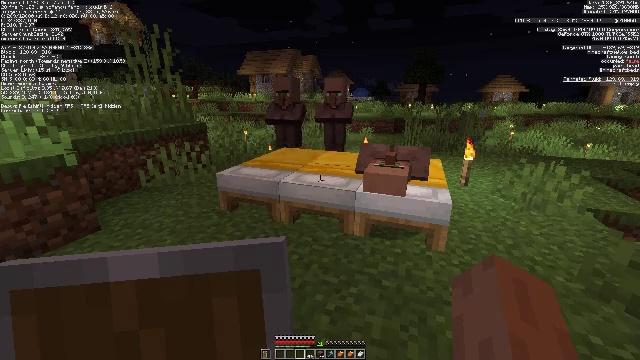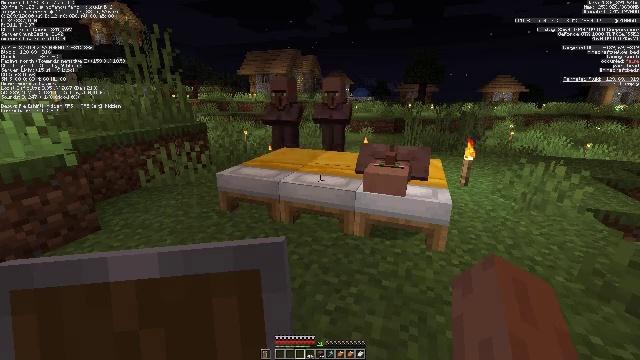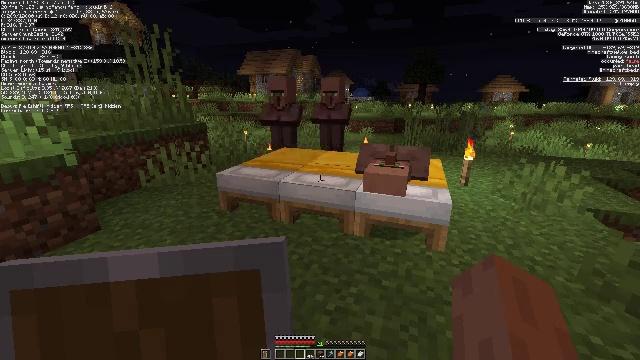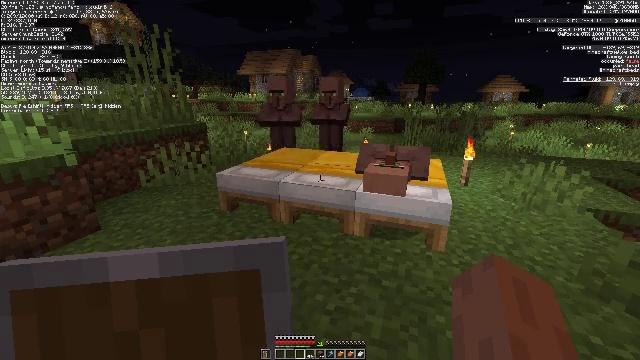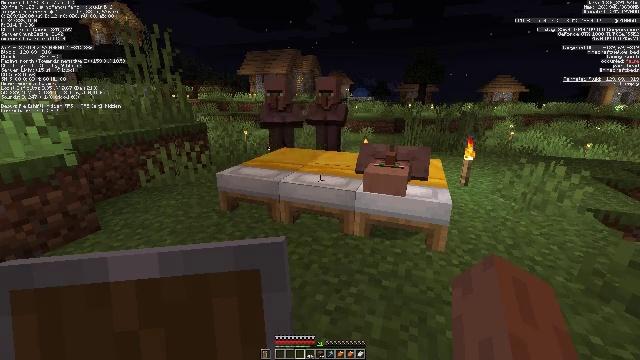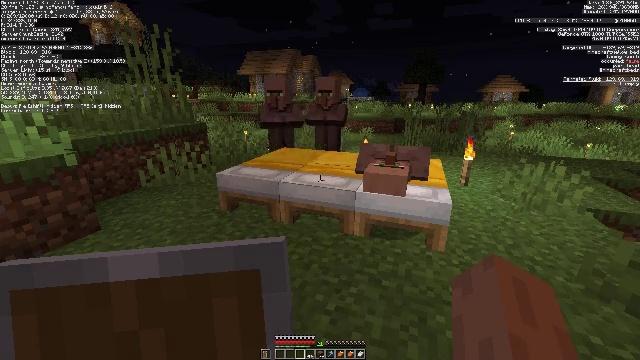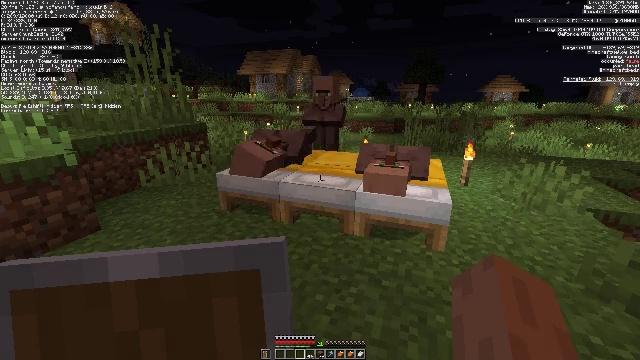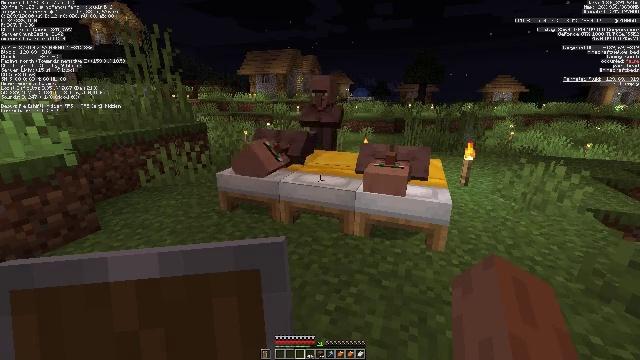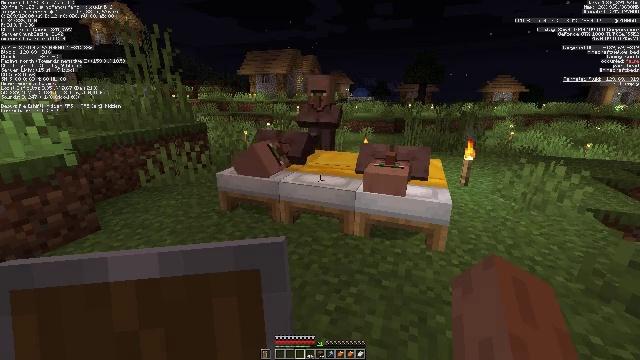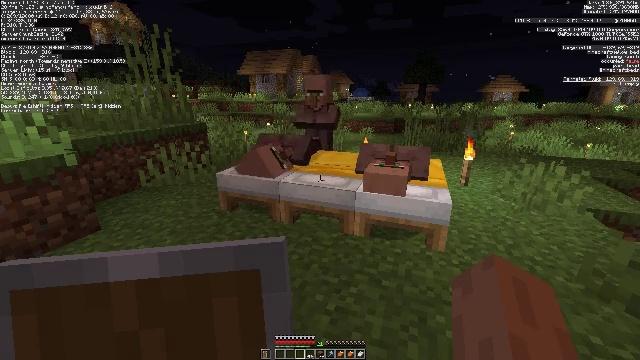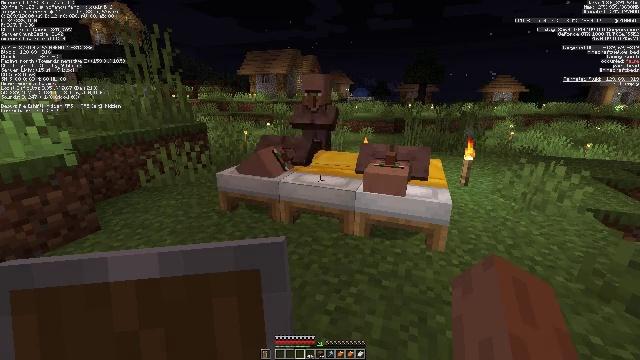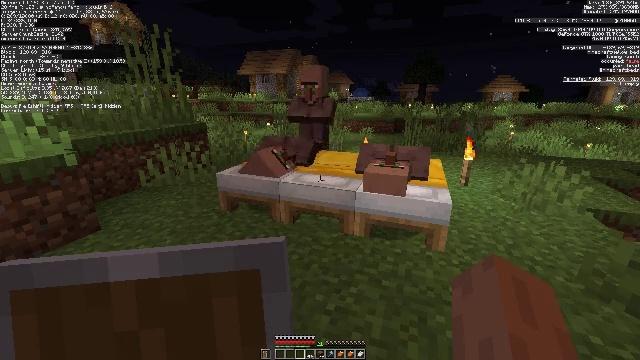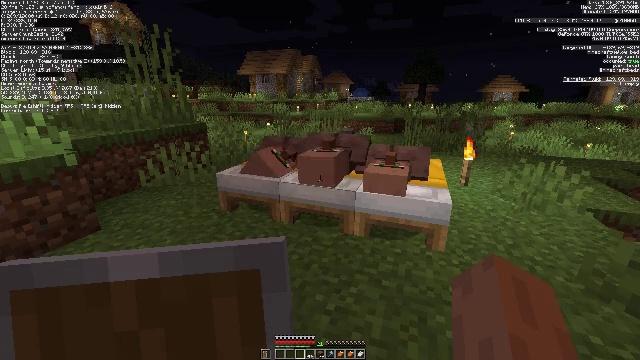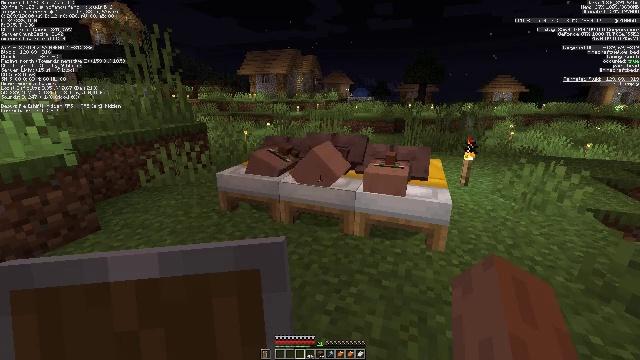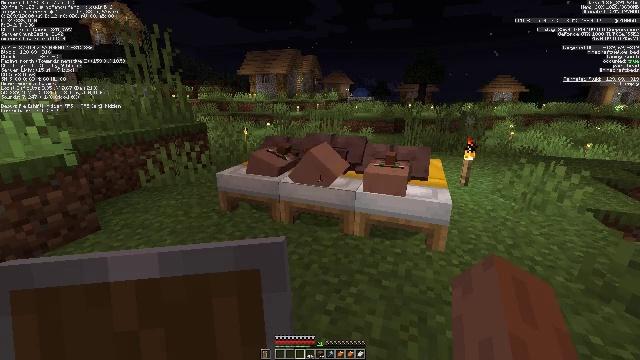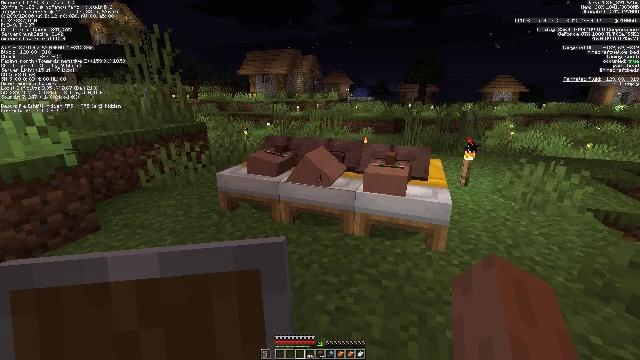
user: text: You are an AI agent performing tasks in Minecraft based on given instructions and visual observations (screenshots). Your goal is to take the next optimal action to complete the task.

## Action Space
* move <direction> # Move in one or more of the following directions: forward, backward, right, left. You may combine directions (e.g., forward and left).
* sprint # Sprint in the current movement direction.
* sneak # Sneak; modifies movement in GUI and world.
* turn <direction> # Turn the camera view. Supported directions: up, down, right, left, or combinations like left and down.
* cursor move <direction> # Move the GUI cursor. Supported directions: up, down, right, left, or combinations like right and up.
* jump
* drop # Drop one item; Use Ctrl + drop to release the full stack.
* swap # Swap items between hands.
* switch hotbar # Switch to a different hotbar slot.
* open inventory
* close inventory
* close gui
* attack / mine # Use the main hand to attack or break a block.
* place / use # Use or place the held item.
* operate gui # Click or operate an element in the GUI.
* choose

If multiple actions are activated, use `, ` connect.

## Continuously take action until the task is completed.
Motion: motion action
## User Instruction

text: Remove the yellow bed.
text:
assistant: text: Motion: no_op
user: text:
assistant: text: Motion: no_op
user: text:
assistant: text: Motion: no_op
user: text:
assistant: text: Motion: no_op
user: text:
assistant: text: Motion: no_op
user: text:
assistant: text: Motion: no_op
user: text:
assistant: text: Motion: no_op
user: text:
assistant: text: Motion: no_op
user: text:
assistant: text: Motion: no_op
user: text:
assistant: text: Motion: no_op
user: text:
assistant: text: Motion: no_op
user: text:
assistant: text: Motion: no_op
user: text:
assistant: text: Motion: no_op
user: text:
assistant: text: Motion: no_op
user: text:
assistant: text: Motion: no_op
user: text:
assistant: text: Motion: no_op
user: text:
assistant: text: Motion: no_op
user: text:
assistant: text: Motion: no_op
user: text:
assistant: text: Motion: no_op
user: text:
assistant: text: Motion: no_op
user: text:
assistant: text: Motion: no_op
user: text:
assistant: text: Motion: no_op
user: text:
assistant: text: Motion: no_op
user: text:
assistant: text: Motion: no_op
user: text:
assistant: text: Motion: no_op
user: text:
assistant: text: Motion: no_op
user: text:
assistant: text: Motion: no_op
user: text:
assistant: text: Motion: no_op
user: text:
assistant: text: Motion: no_op
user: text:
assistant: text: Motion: no_op